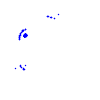
Particle: electron